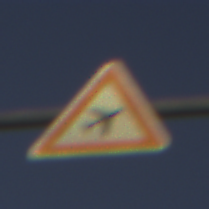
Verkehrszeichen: FlugbetriebLinks
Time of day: SunriseSunset
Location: Outdoor (RoadRail)
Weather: Clear
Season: NotSpecified
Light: Natural